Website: ulta-beauty
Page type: address-validator
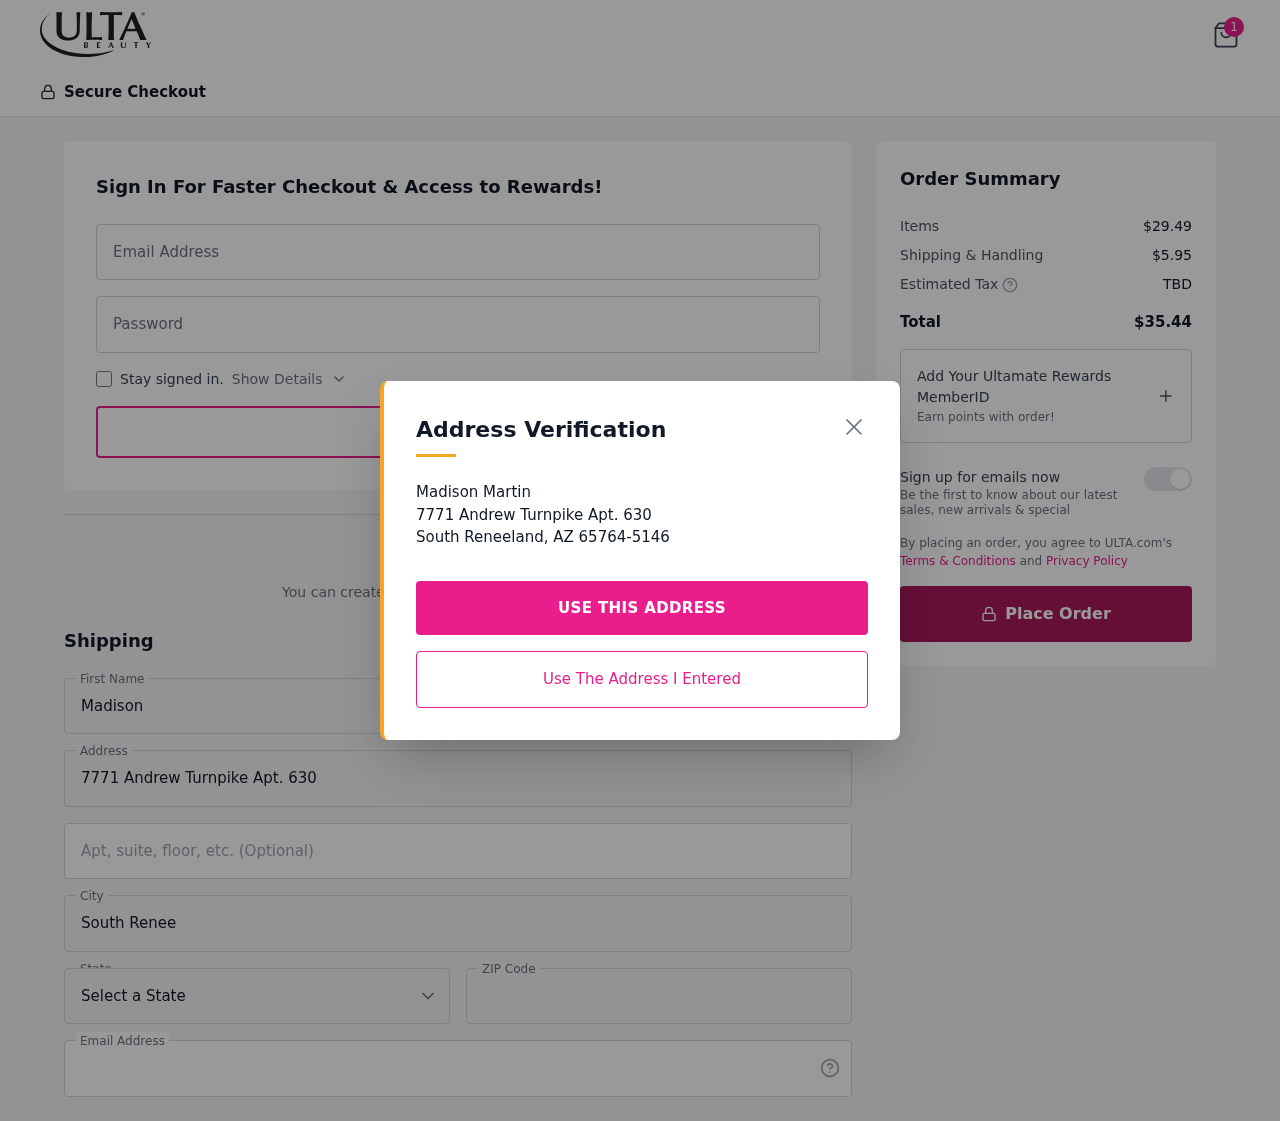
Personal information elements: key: PII_CITY
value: South Reneeland
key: PII_EMAIL
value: madisonmartin@yahoo.com
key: PII_FIRSTNAME
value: Madison
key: PII_LASTNAME
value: Martin
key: PII_POSTCODE
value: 65764
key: PII_STATE_ABBR
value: AZ
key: PII_STREET
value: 7771 Andrew Turnpike Apt. 630
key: PII_STREET2
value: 7771 Andrew Turnpike Apt. 630
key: PII_FULLNAME2
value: Madison Martin
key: PII_CITY2
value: South Reneeland
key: PII_STATE_ABBR2
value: AZ
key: PII_POSTCODE_FULL
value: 65764
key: PII_POSTCODE_EXT
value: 5146
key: PII_POSTCODE_NUMERIC
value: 65764
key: PII_POSTCODE_EXT_NUMERIC
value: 5146
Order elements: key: ORDER_NUM_ITEMS
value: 1
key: ORDER_SUBTOTAL
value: $29.49
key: ORDER_SHIPPING_COST
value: $5.95
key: ORDER_TOTAL
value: $35.44